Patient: sex F, age 57
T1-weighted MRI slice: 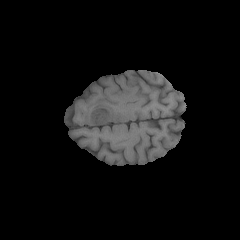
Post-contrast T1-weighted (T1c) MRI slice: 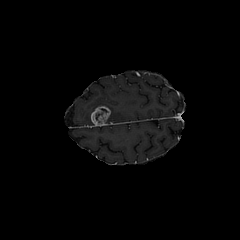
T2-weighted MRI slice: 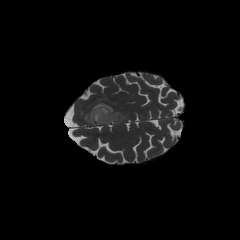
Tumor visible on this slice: yes
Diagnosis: Glioblastoma, IDH-wildtype
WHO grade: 4